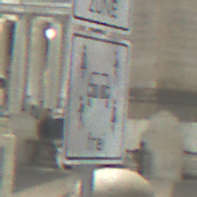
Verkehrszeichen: CarsharingfahrzeugeFrei
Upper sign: BeginnEingeschraenktesHalteverbotZone
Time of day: Night
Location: Outdoor (Urban)
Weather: PartlyCloudy
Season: NotSpecified
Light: Artificial